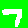
Digit: 7